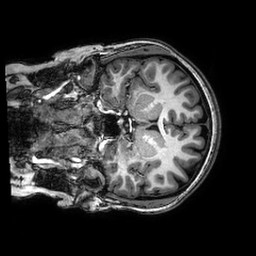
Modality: T1w
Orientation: coronal
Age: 22
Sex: female
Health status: healthy